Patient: sex F, age 77
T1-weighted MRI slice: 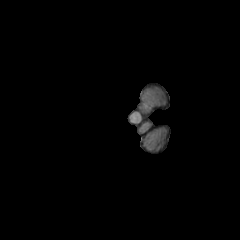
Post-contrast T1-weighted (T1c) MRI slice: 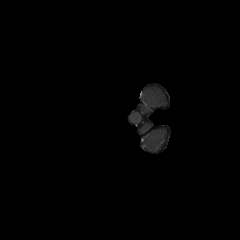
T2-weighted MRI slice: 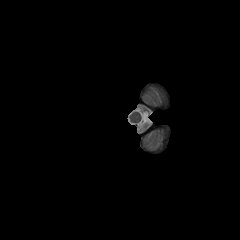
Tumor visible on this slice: no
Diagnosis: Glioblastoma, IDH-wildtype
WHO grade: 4